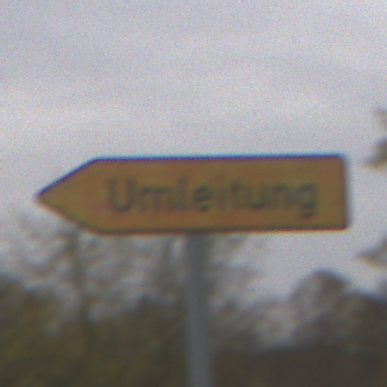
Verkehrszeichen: UmleitungswegweiserLinksweisend
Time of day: Midday
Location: Outdoor (Suburban)
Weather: Overcast
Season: NotSpecified
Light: Natural